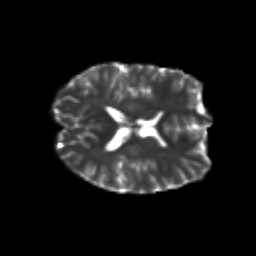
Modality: T2w
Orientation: axial
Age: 24
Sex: male
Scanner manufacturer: siemens
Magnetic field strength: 3 T
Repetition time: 3.5 s
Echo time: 0.113 s